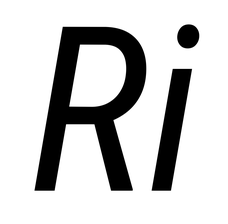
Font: Roboto-Italic_Condensed_Italic